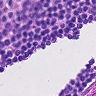
Metastatic tissue present: no